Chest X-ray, AP view. Patient: 34 years old, sex F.
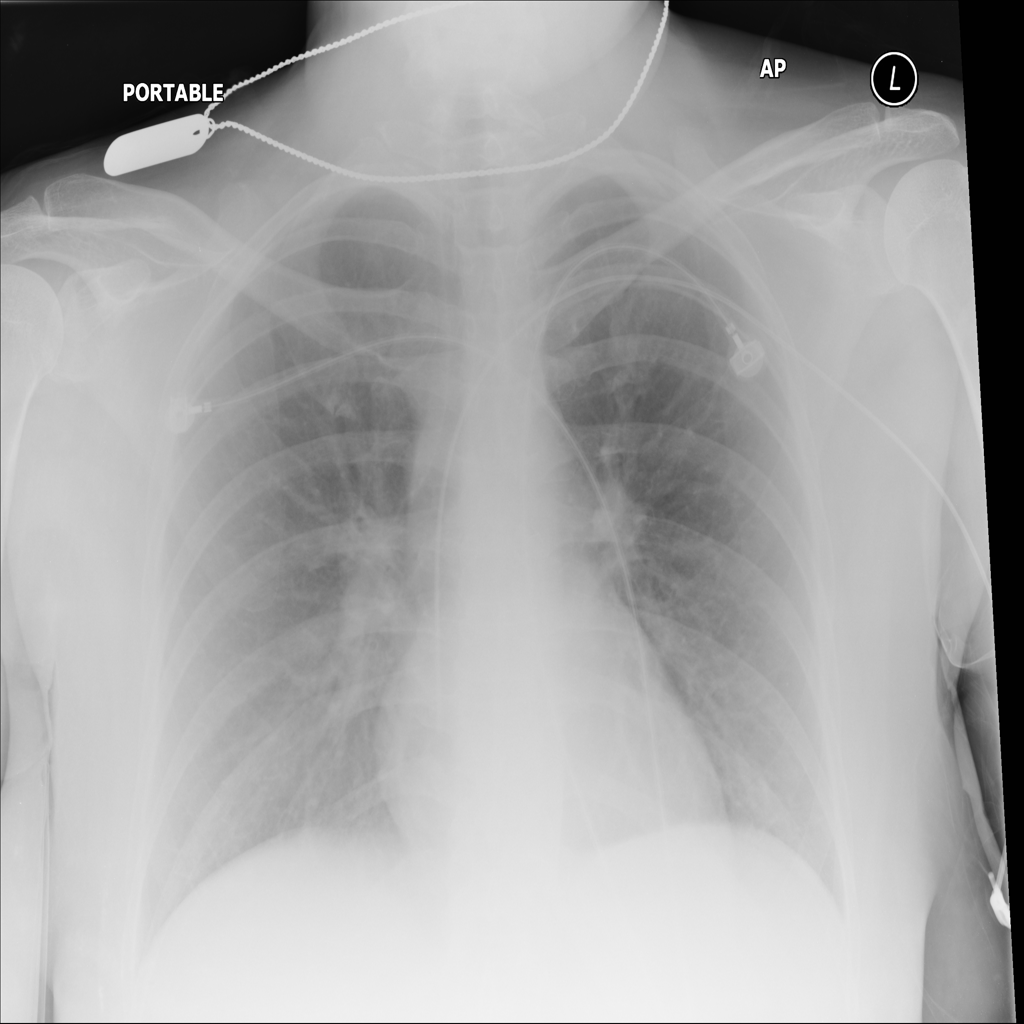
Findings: No Finding